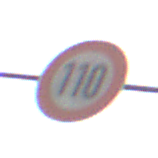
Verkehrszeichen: Geschwindigkeit110
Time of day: MorningAfternoon
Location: Outdoor (Nature)
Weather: Overcast
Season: Autumn
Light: Natural